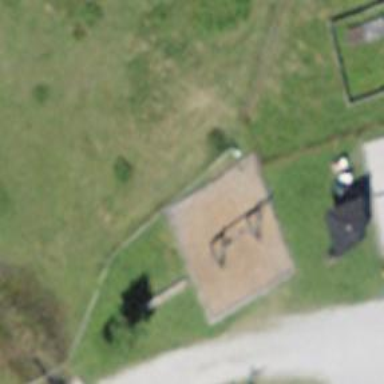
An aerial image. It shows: Playground area for leisure land.